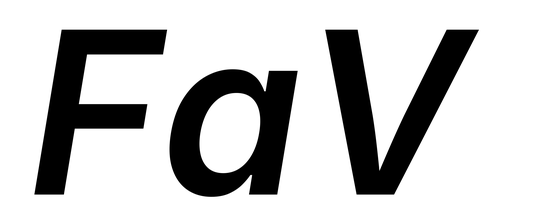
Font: Inter-Italic_SemiBold_Italic